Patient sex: F
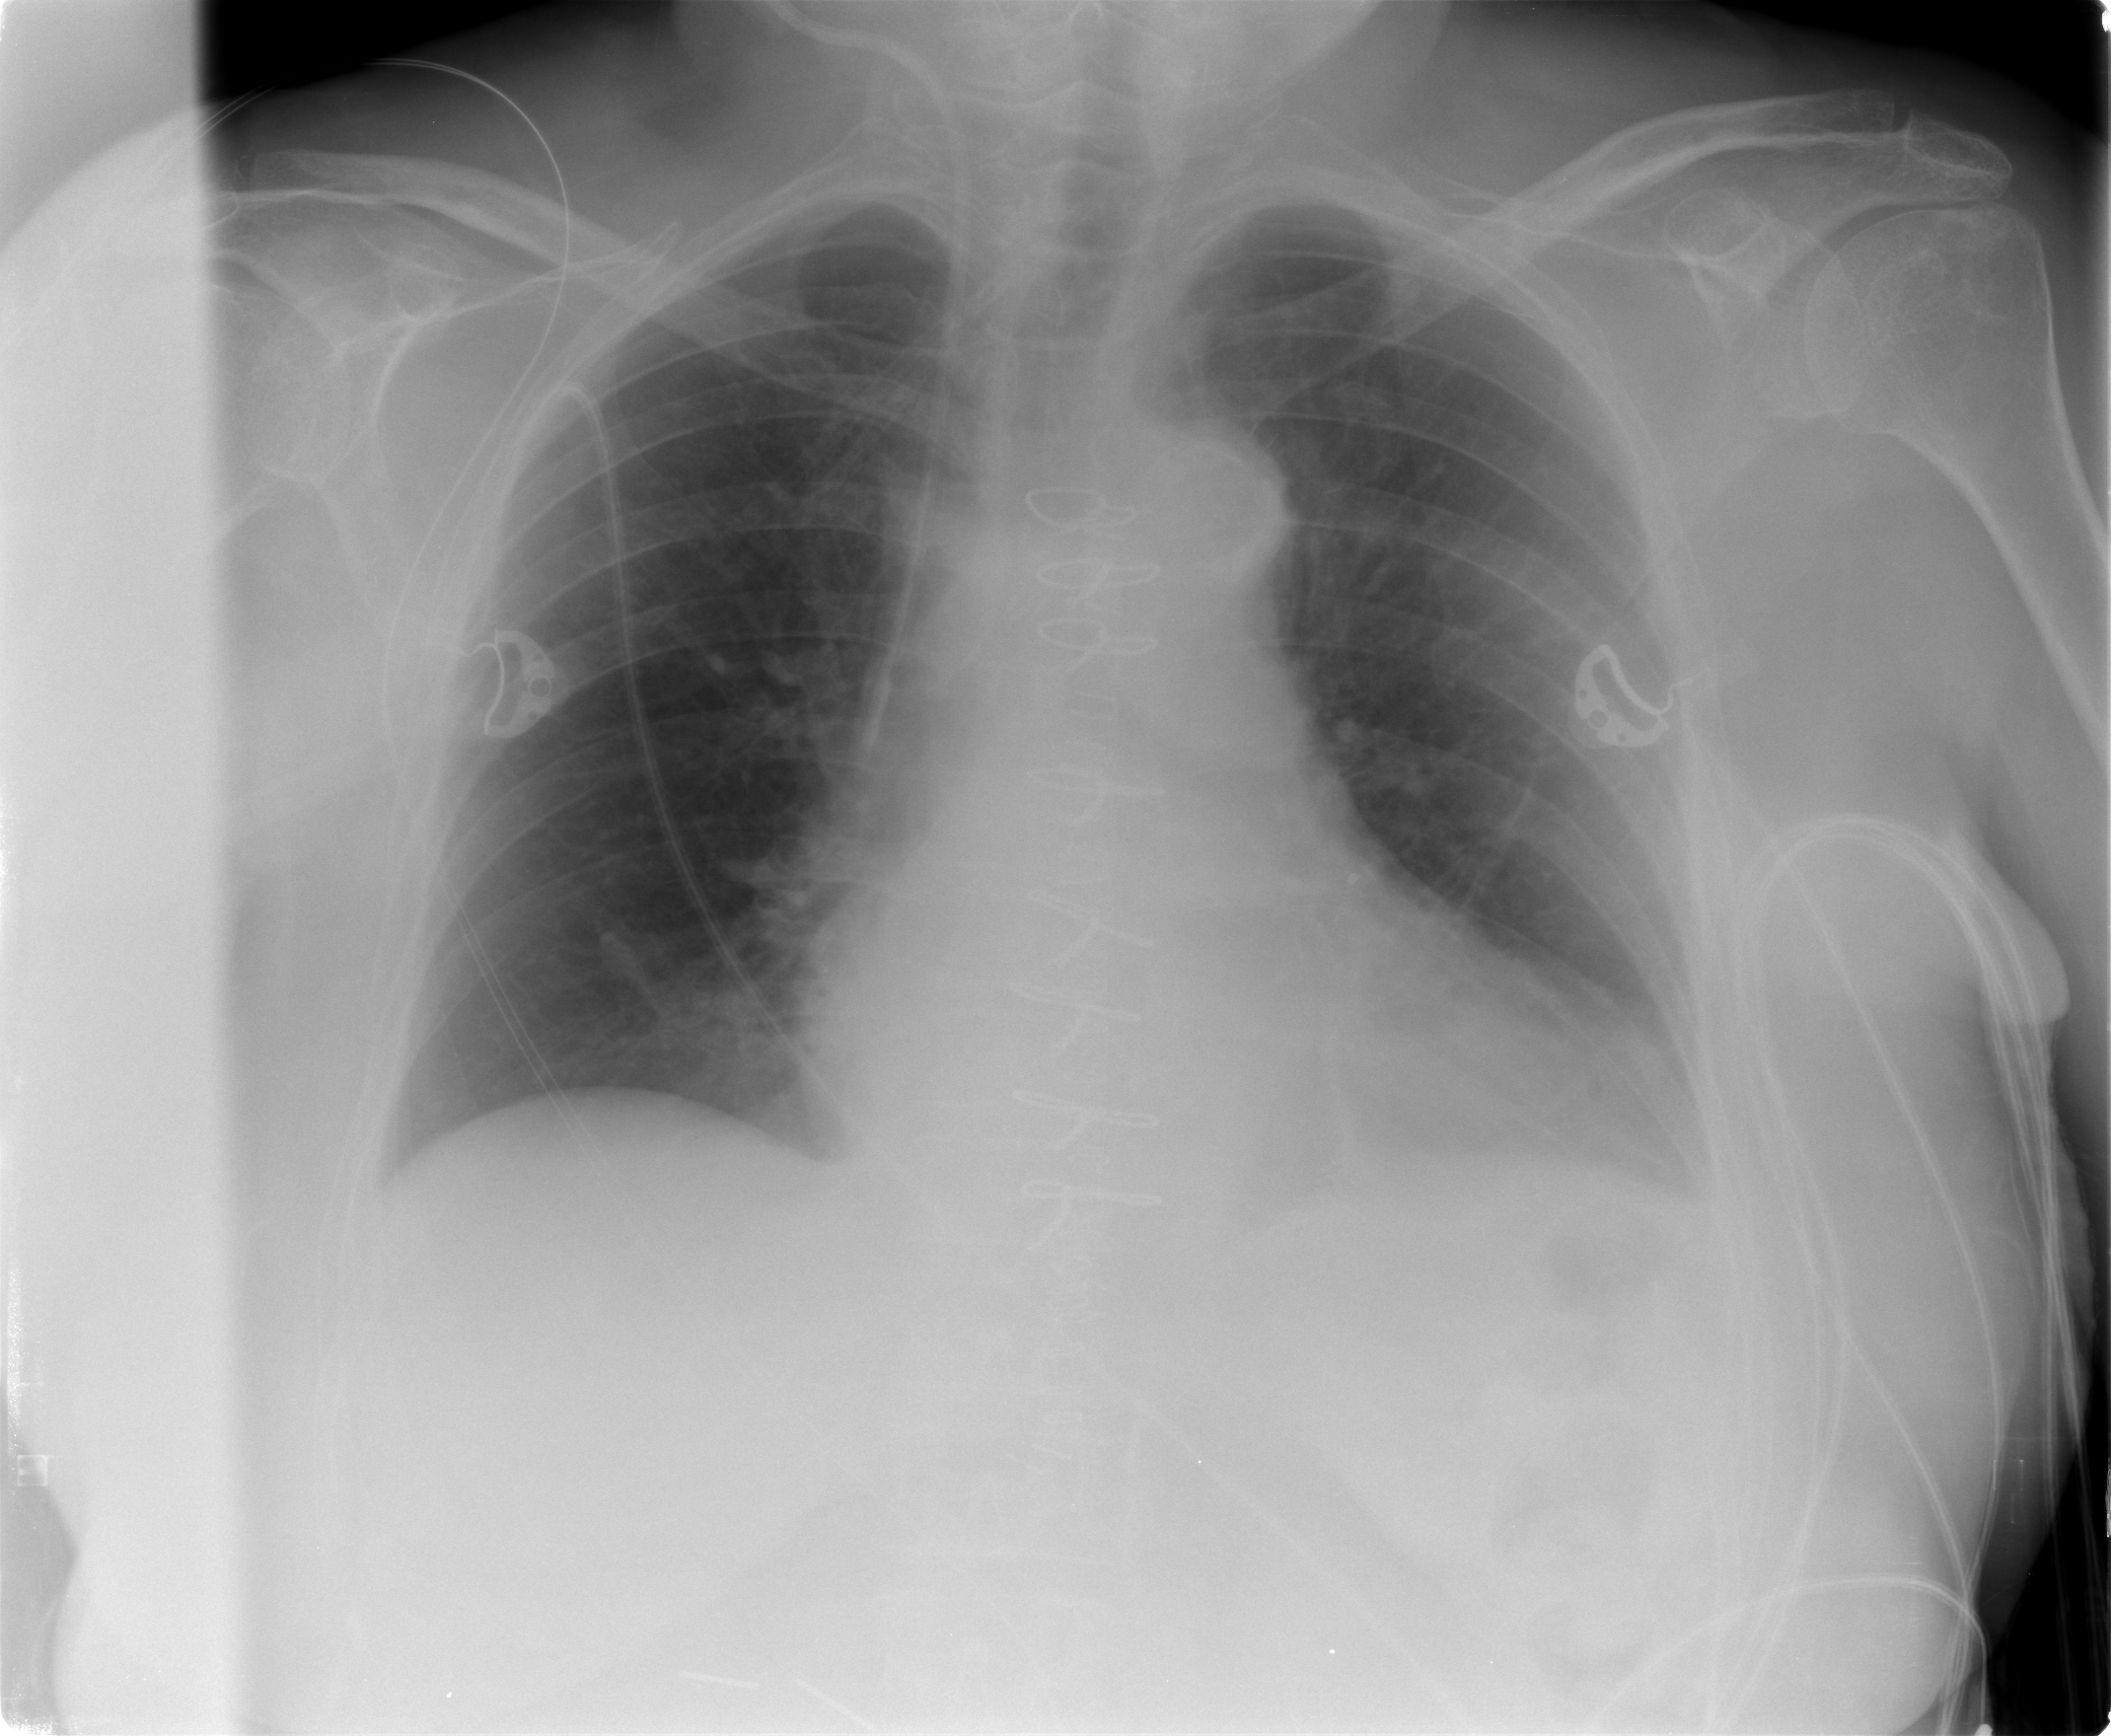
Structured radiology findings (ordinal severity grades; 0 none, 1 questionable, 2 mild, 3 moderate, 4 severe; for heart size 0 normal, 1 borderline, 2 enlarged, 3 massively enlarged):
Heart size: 2
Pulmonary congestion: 0
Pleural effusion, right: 0
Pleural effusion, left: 0
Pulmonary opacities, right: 0
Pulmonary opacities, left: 0
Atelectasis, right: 0
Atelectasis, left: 2